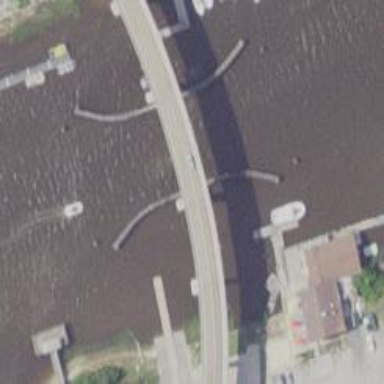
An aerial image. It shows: Asphalt surface bridge.